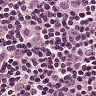
Metastatic tissue present: yes